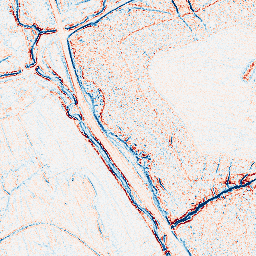
Category: edge_preserving
Decomposition family: bilateral
Decomposition parameters: d: 5
sigma_color: 75
sigma_space: 50
Upsampling method: quintic
Upsampling parameters: scale: 2
Upsampling scale: 2